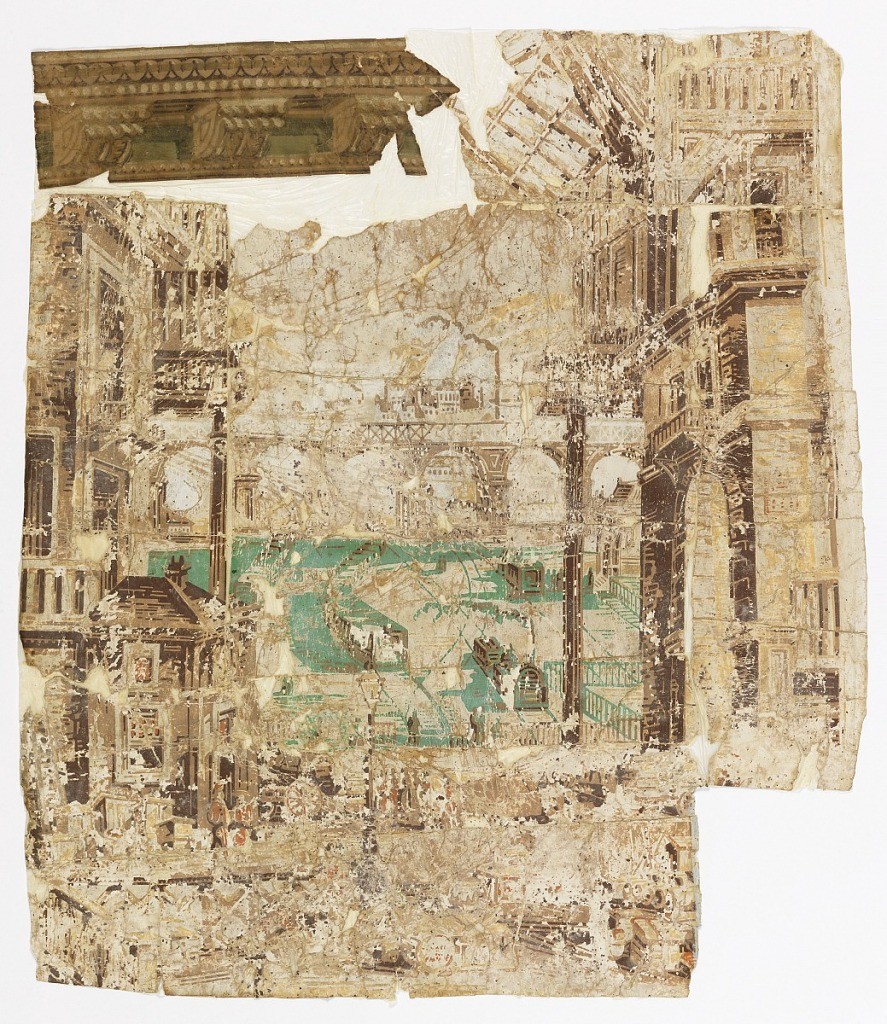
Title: Sidewall
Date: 1820–1840
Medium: Block printed on handmade paper
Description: a and c) Pillar and arch design containing locomotives and train tracks, very abraded and degraded; b) architectural border, with bracket detailing.